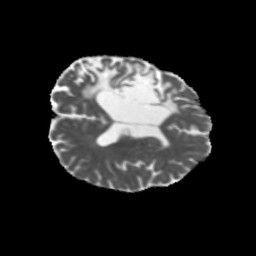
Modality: MD
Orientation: axial
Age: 57
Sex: male
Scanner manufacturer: siemens
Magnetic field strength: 3 T
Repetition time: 5.47 s
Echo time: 0.0854 s